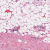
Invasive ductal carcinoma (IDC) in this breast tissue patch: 0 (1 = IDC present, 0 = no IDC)